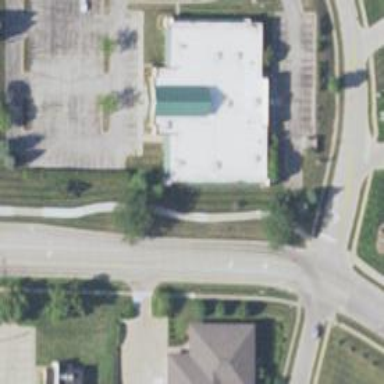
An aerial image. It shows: Office building.